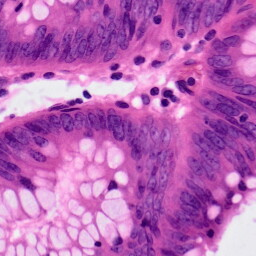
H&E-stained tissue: Colon